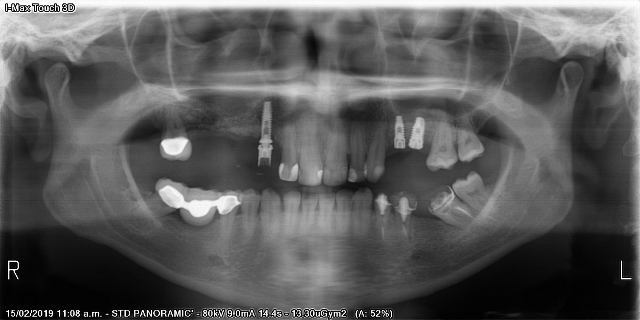
adult